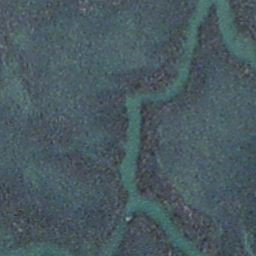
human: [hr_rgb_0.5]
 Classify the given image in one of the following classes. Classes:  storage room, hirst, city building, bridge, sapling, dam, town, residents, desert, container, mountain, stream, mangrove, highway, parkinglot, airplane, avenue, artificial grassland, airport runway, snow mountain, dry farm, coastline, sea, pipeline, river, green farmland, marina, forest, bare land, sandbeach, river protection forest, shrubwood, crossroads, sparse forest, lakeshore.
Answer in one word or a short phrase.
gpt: stream